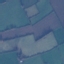
Label: Pasture